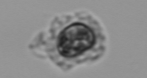
Label: Emiliania_huxleyi